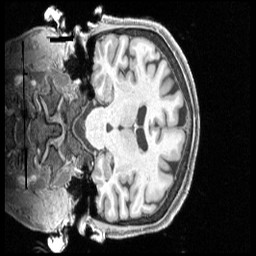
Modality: T1w
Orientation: coronal
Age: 65
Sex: female
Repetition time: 2.4 s
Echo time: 0.00222 s